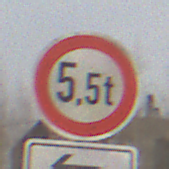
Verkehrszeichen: TatsaechlicheMasse
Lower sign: RichtungsangabeDurchPfeile2
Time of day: MorningAfternoon
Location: Outdoor (Nature)
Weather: PartlyCloudy
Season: Winter
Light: Natural